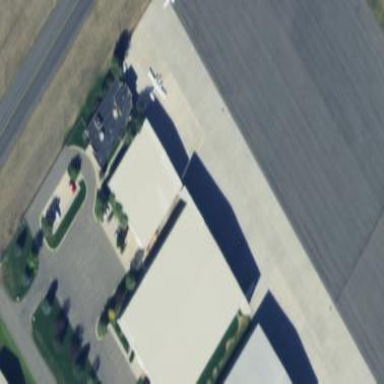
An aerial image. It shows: Hangar at the airport.